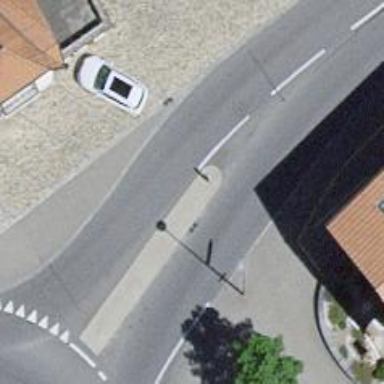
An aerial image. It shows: Post box is visible.